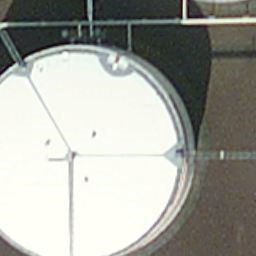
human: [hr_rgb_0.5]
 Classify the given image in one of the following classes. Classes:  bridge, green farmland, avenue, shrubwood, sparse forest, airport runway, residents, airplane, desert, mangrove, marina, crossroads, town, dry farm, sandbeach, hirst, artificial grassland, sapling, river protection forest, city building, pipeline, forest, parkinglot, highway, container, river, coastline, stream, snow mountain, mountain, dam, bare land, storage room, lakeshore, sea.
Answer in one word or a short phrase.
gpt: storage room